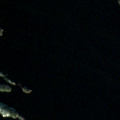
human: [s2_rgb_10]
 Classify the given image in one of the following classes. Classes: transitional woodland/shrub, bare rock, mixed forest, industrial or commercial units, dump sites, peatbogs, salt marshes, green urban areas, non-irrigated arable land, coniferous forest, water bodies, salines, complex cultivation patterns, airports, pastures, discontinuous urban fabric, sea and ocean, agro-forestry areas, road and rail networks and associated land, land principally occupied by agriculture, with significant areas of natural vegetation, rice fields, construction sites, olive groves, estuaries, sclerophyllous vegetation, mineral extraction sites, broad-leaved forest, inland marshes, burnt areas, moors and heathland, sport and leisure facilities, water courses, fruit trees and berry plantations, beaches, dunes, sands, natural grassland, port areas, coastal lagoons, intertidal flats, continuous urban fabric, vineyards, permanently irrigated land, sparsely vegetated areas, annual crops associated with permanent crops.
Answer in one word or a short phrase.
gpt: coniferous forest, water bodies